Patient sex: F
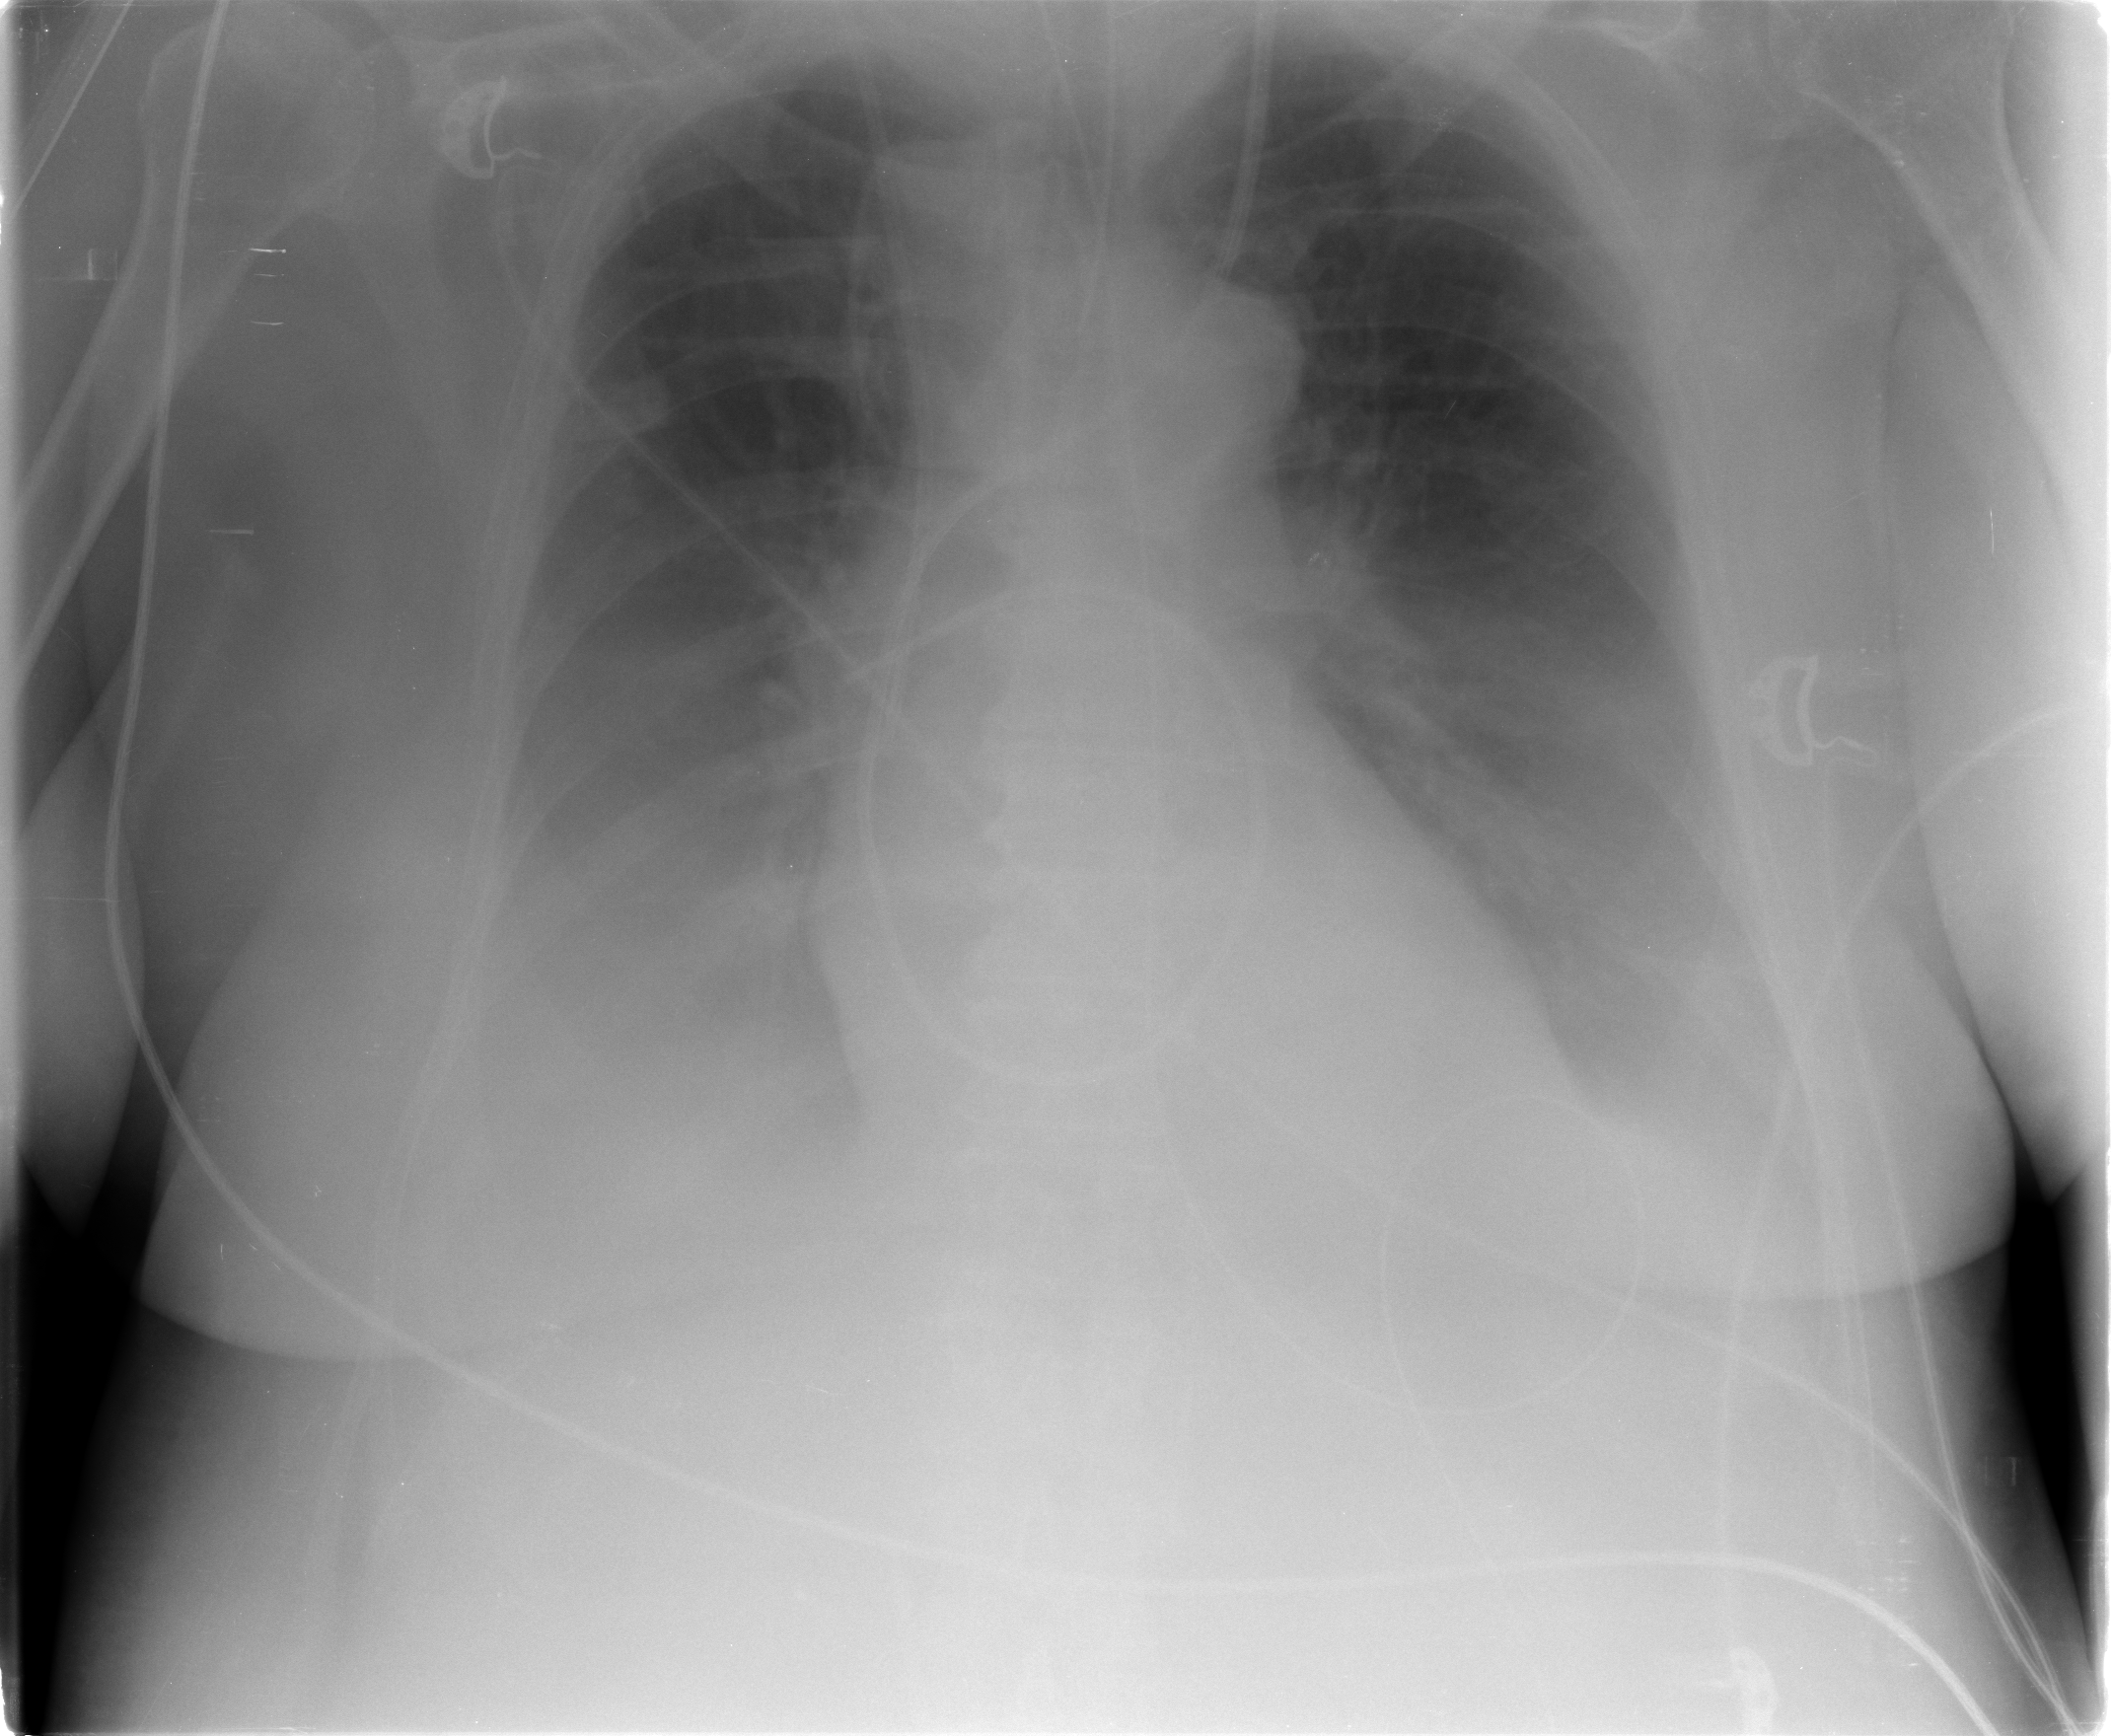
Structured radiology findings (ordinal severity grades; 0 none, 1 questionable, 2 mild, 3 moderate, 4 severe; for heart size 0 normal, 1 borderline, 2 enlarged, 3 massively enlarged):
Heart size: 0
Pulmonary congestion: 2
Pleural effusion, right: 3
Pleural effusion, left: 3
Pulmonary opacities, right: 0
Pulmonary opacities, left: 0
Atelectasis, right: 3
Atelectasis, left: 3